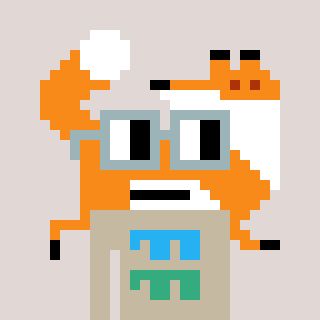
a pixel art character with square dark gray glasses, a fox-shaped head and a bege-colored body on a warm background